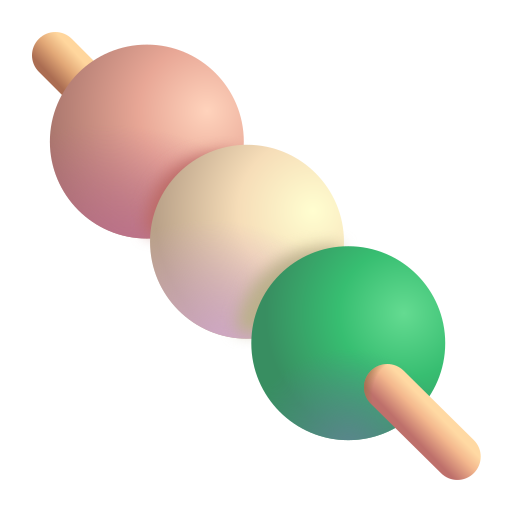
dango color